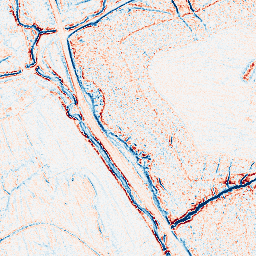
Category: edge_preserving
Decomposition family: anisotropic_diffusion
Decomposition parameters: iterations: 5
kappa: 30
gamma: 0.15
Upsampling method: bspline
Upsampling parameters: scale: 4
Upsampling scale: 4